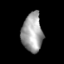
Tissue: skin
Cell type: Endothelial cells
Senescence score: 0.7969
Nuclear area (px): 786
Mean DAPI intensity: 161.256